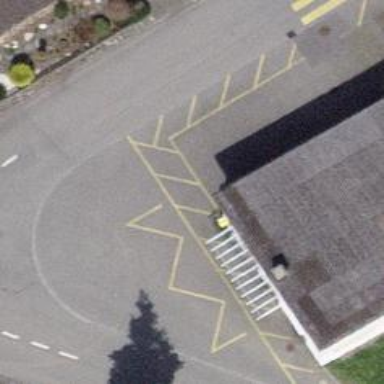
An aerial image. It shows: Bus stop with stop position for public transport.